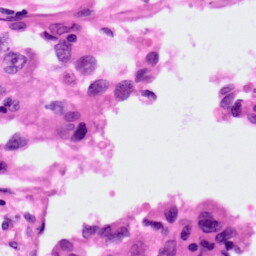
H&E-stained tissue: Lung